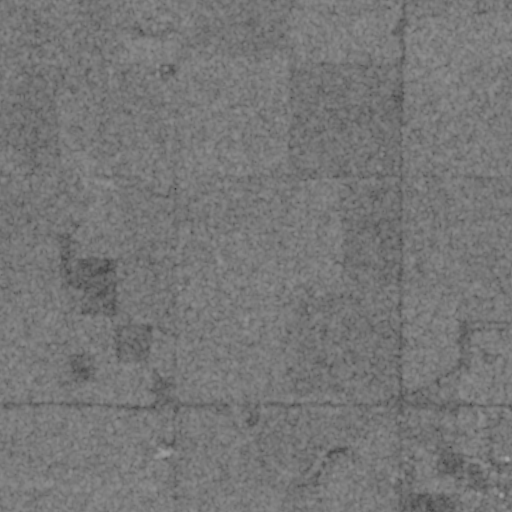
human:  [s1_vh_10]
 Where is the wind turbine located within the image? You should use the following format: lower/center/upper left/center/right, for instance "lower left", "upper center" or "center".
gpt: The wind turbine is located in the upper left of the image.
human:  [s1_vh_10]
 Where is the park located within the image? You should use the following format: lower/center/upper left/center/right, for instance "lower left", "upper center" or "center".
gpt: There is no park in the image.

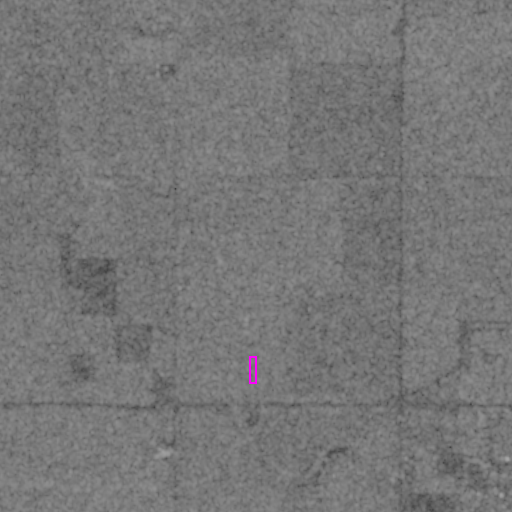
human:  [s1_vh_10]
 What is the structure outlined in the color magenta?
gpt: The structure outlined in magenta is a building.
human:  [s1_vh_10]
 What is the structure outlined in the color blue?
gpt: There is no blue outline.